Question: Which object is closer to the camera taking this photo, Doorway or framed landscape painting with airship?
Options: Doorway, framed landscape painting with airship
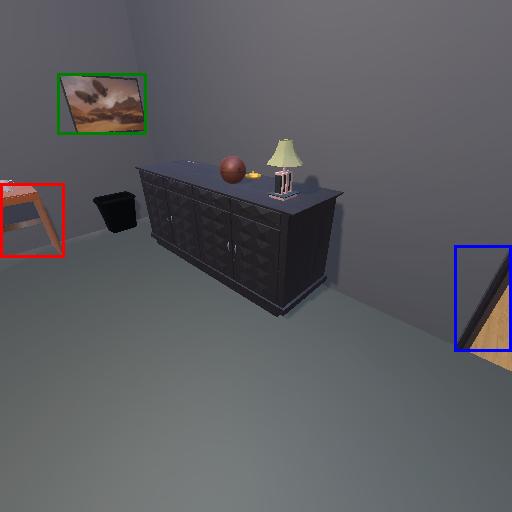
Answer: Doorway